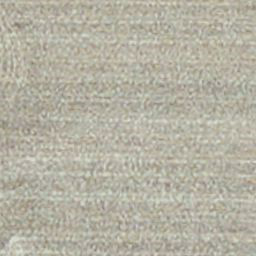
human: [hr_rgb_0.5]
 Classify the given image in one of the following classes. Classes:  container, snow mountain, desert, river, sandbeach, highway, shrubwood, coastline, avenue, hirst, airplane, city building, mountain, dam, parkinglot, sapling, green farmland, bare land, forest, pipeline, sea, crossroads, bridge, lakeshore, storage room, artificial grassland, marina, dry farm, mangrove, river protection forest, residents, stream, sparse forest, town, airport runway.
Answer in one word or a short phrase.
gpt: dry farm